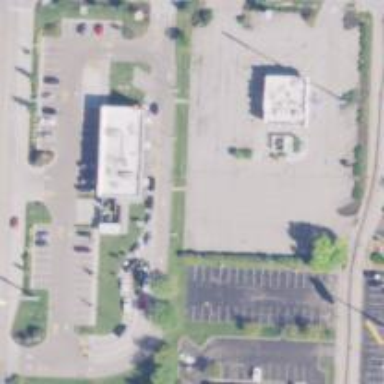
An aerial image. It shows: Retail area.